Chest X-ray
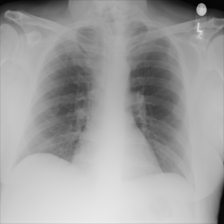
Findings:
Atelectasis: negative
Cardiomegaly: negative
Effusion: negative
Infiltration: negative
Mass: negative
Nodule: negative
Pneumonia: negative
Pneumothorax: negative
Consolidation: negative
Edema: negative
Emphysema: negative
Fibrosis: negative
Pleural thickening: negative
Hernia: negative